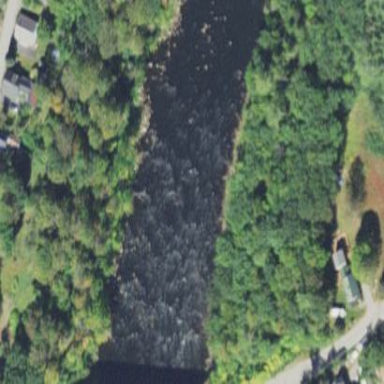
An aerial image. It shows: Scene featuring rapids in waterway.